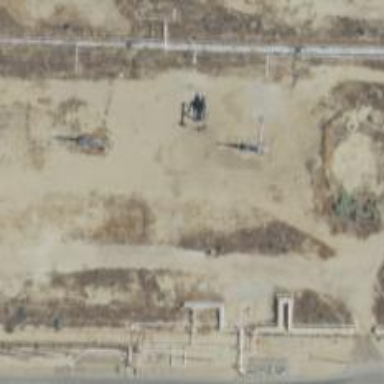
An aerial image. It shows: Petroleum well that is man-made.